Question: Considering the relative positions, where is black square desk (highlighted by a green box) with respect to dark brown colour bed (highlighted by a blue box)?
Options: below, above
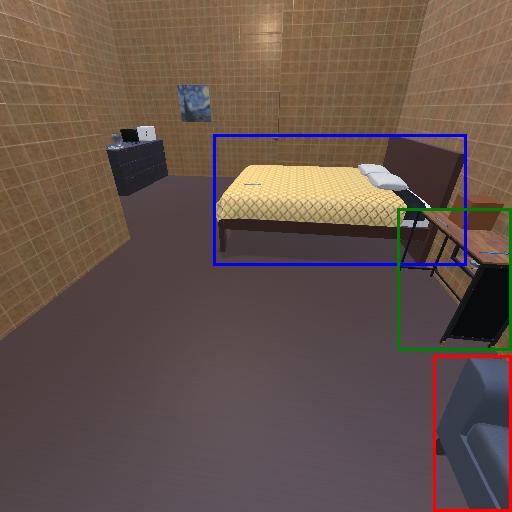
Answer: below